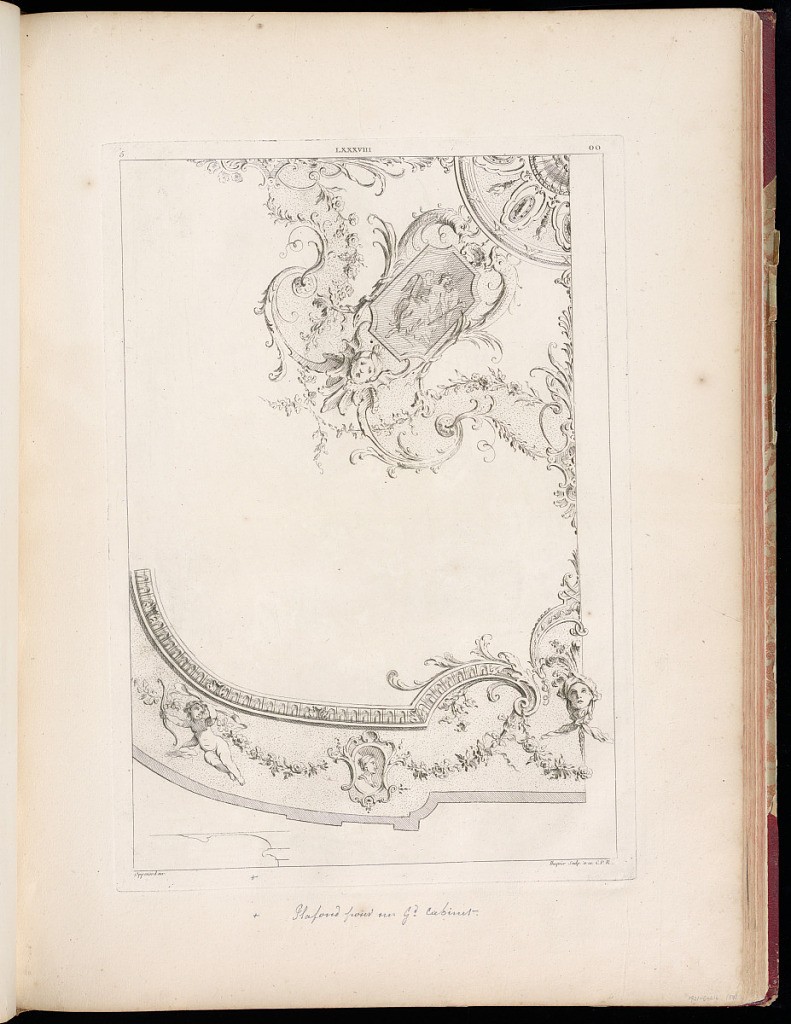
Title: Ceiling Design
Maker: Gilles-Marie Oppenord, French, 1672–1742
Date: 1749-1761
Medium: Etching and engraving on laid paper
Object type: Bound print
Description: Design for a ceiling with a central radiating ornament (upper right) and ornamentation along the edges (lower left). The ornamentation features decorative motifs including shells, dragons, acanthus leaves, scrolls, garlands, mascarons, portraits, putti, and fluted scrolls. At lower left is a profile of the carved edge. The plate is signed and numbered.